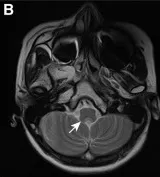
Magnetic Resonance Imaging Findings. At first onset, MRI demonstrated patchy lesions in the medulla oblongata, and ,dorsal pons.
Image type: radiology (mri)